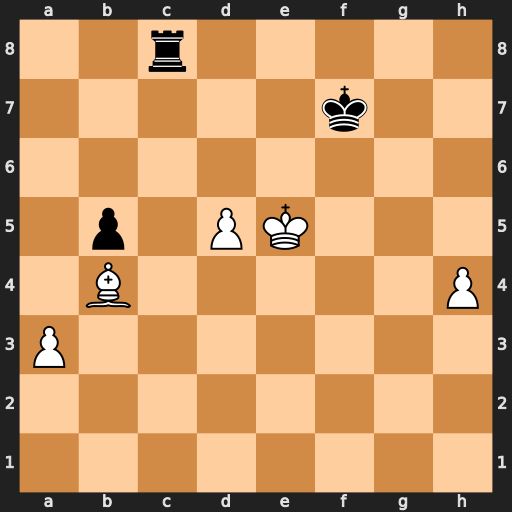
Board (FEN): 2r5/5k2/8/1p1PK3/1B5P/P7/8/8
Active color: w
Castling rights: -
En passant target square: -
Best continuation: d6 Ke8 Ke6